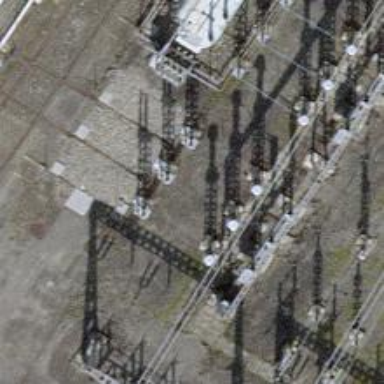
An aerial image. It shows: Switch for power supply.